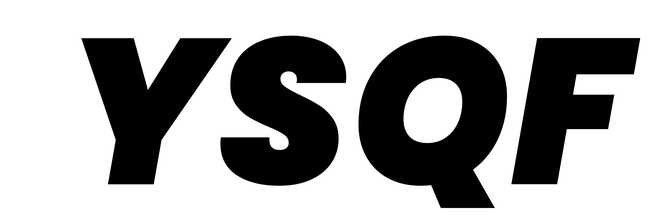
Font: Poppins-BlackItalic